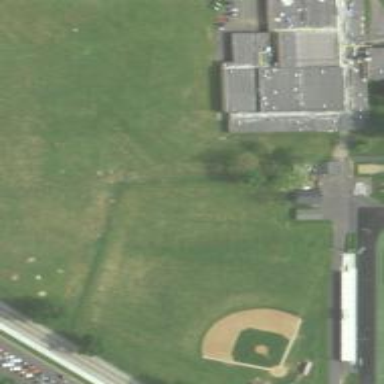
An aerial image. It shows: Baseball pitch for leisure and sports activities.